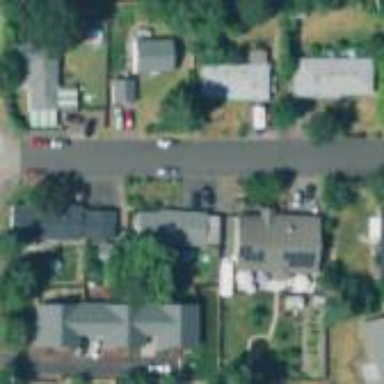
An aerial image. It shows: This residential area consists of single-family homes.